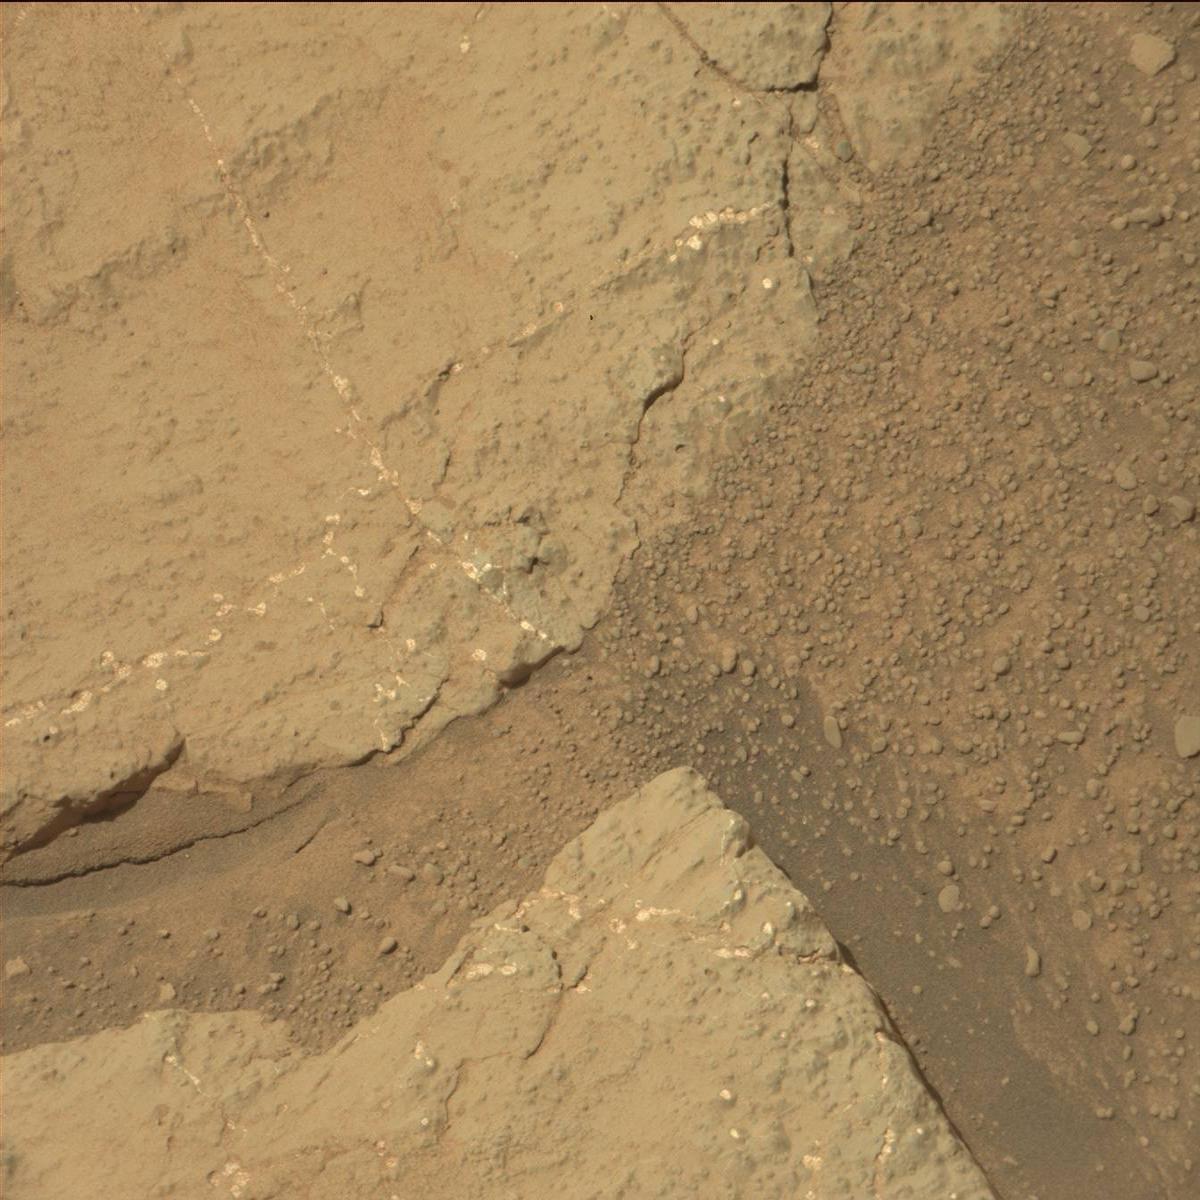
Terrain classes present: Bedrock, Rock, Sand / Soil